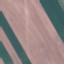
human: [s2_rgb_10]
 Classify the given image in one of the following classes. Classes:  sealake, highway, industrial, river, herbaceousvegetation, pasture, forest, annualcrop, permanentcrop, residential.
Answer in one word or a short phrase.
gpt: AnnualCrop